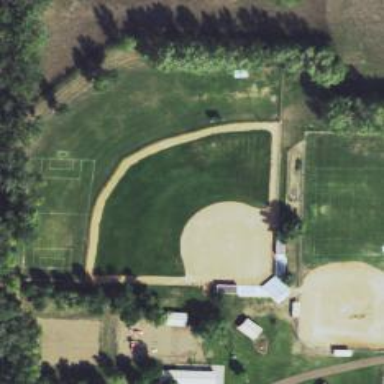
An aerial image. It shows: Baseball pitch for leisure land.